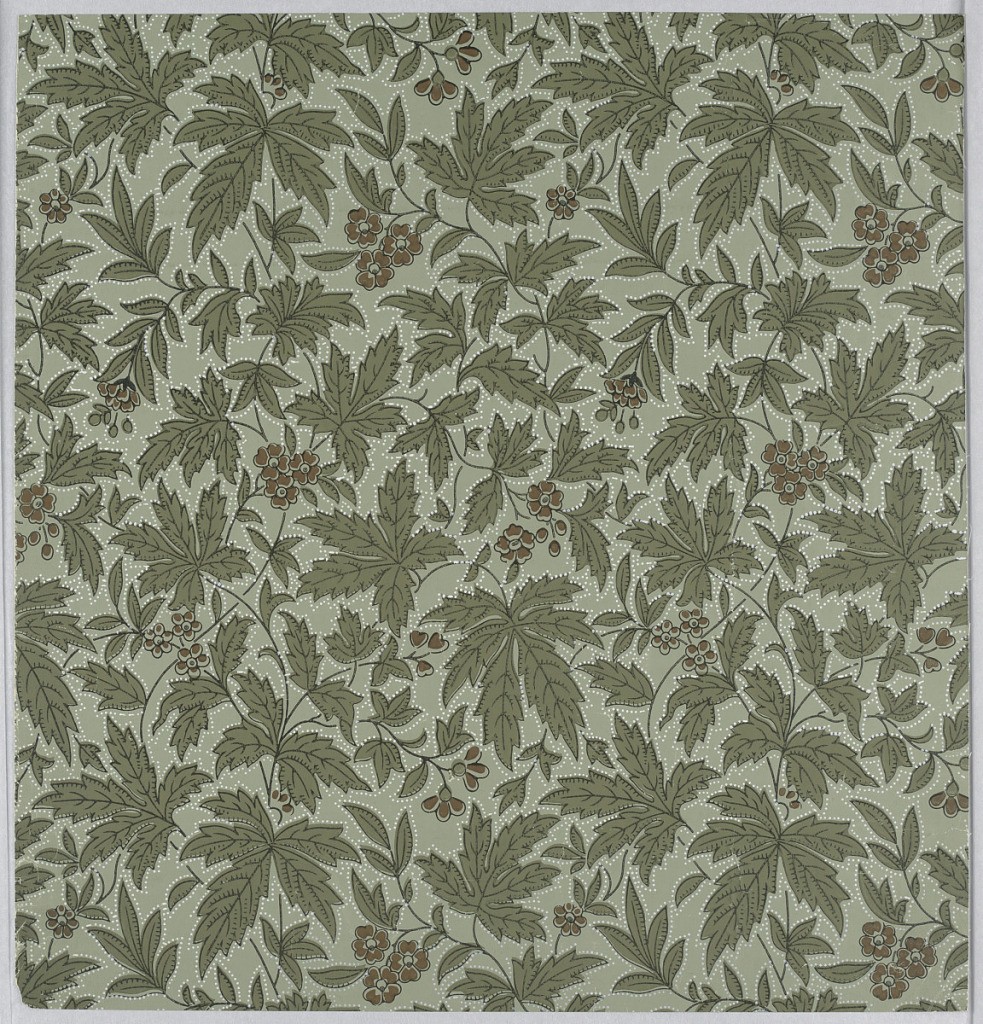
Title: Sidewall
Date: ca. 1880
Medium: Machine-printed paper
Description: Aesthetic style design with dense all-over pattern of foliage with small brown four-petaled flowers; long single-motif vertical repeat printed in columns with overlap effect; black-outlining throughout; leaves are dark green and further outlined by white dots; light green ground.